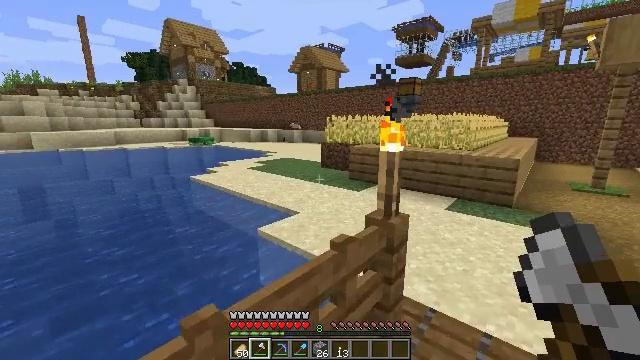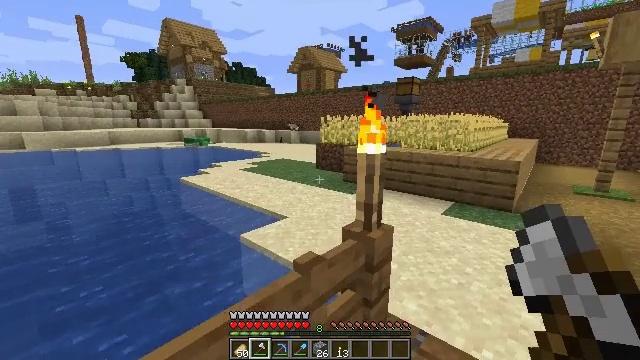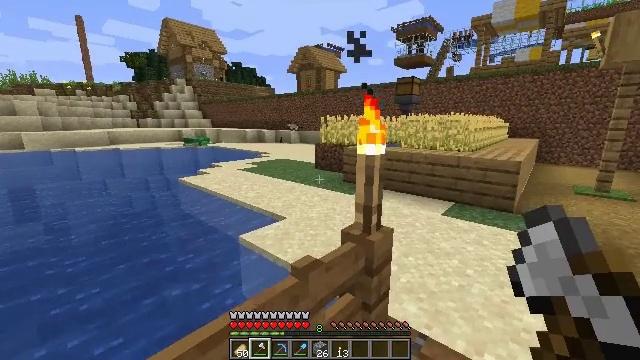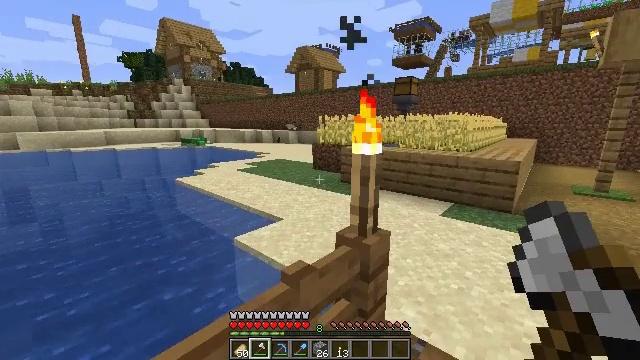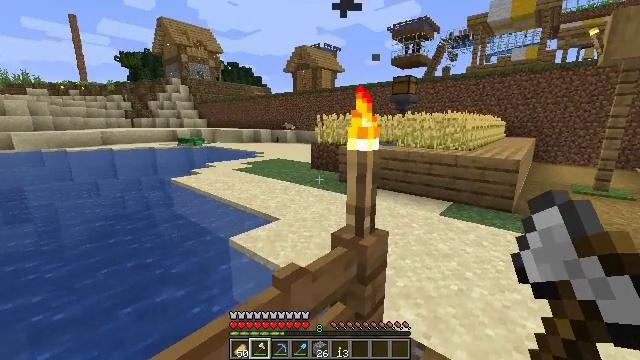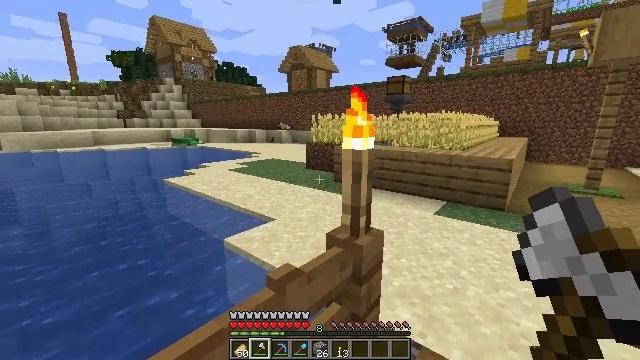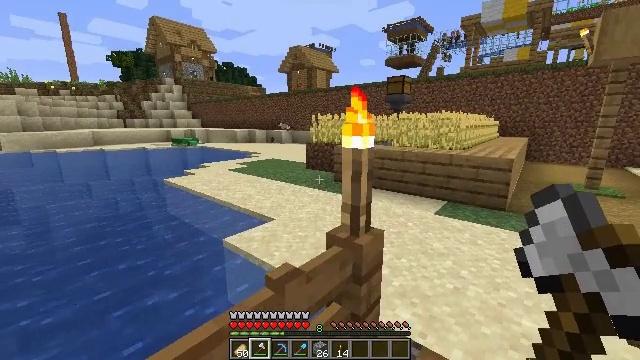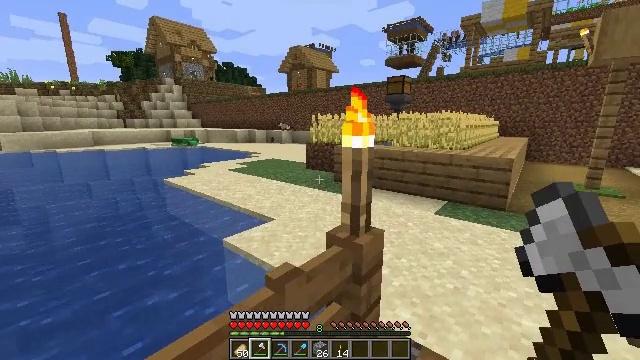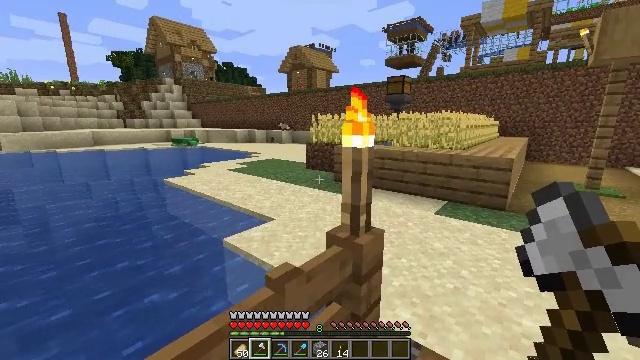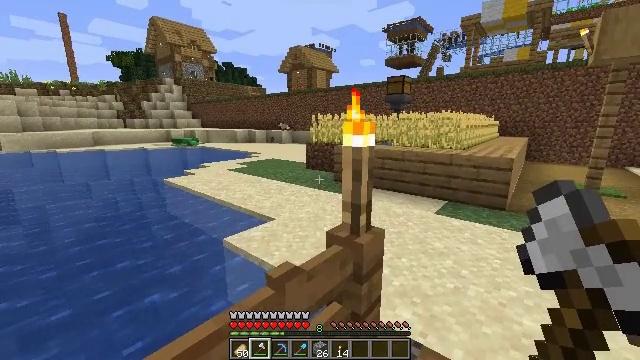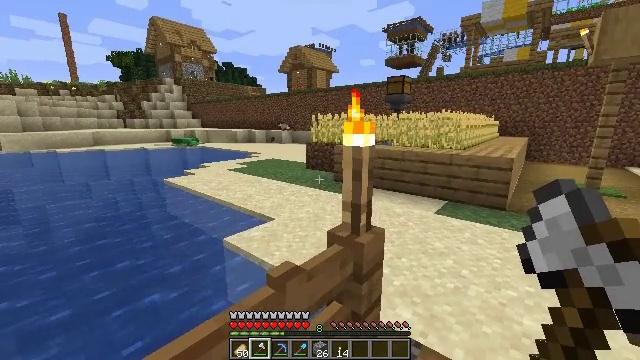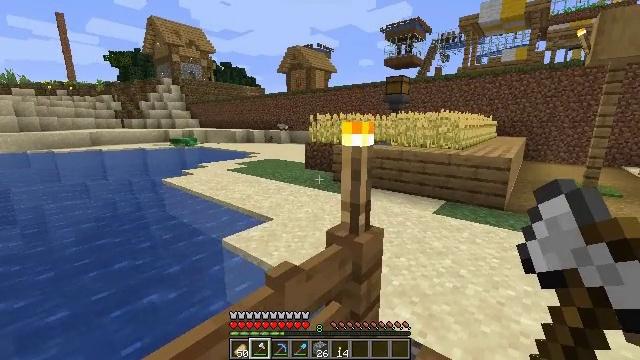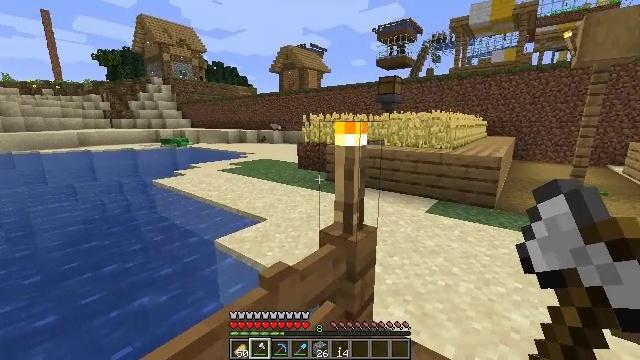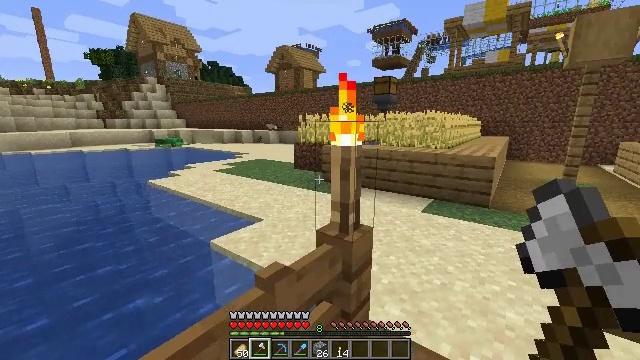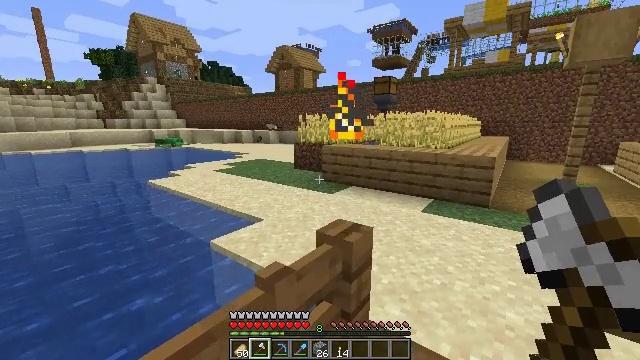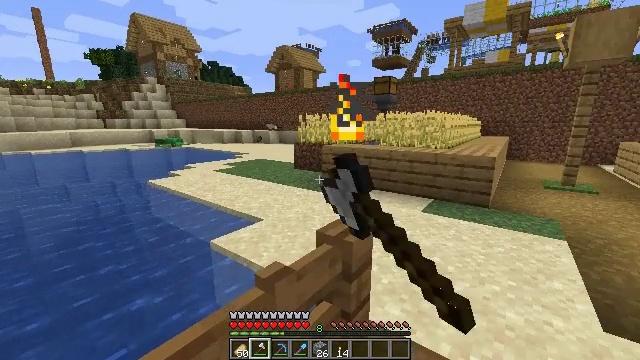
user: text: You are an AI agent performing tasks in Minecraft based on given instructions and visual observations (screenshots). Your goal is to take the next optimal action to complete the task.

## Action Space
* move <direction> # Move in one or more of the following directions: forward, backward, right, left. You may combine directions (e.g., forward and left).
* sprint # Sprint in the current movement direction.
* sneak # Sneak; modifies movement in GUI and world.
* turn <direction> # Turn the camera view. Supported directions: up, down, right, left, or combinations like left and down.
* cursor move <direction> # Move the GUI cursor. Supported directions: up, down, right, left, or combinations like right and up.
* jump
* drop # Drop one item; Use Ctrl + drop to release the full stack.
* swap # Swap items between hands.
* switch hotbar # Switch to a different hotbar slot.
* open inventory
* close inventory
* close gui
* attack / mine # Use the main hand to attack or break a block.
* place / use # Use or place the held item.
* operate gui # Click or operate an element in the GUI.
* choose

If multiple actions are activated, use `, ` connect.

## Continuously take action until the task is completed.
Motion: motion action
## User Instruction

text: Gather the torch from its position.
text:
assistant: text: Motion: move forward
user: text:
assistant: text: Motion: no_op
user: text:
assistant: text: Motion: no_op
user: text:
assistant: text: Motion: no_op
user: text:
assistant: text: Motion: turn right
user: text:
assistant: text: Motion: no_op
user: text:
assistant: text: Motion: no_op
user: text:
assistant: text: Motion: no_op
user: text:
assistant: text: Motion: no_op
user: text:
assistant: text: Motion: no_op
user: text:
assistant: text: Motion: no_op
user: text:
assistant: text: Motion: turn right
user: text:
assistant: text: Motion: no_op
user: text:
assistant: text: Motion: attack / mine
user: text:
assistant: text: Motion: attack / mine
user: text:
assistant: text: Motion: attack / mine
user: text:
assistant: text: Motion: move forward and move right
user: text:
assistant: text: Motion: move forward and move right
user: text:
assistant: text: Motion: move forward and move right
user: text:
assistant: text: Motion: move forward and move right
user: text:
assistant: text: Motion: move forward and move right
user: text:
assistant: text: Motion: move forward and move right, turn left
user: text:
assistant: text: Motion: move forward and move right, turn left
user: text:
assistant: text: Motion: move forward and move right, turn left
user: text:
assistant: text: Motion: move forward and move right, turn left
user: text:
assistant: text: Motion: move forward and move right, turn left
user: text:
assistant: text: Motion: move forward and move right, turn left
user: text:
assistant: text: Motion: move forward and move right, turn left
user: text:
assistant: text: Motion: turn left
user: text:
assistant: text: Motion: turn left